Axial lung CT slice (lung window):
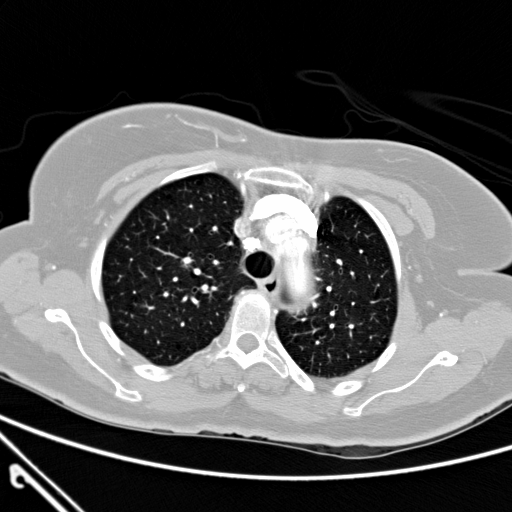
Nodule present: no